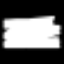
Label: squiggle